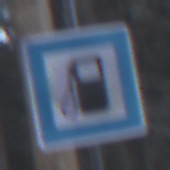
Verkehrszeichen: Tankstelle
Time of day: MorningAfternoon
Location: Outdoor (Nature)
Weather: Overcast
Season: Winter
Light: Natural